Question: I want to Create a Gradient like this but :

left gradiant is my goal gradiant right gradiant is my gradiant
this is my gradiant code xml :
'''
<?xml version="1.0" encoding="utf-8"?>
<shape xmlns:android="http://schemas.android.com/apk/res/android"
android:shape="rectangle" >
<gradient
android:centerColor="#ffffff"
android:endColor="#4f4f4f"
android:gradientRadius="700"
android:startColor="#ffffff"
android:type="radial" >
</gradient>
'''
please help to create a gradient like left picture thx
Edited :
in real Device My gradiant show white .
Edit2 :
These Gradiant My Friend Post Ok but color in goal gradiant Not show in real device
no Alternative Ways ?
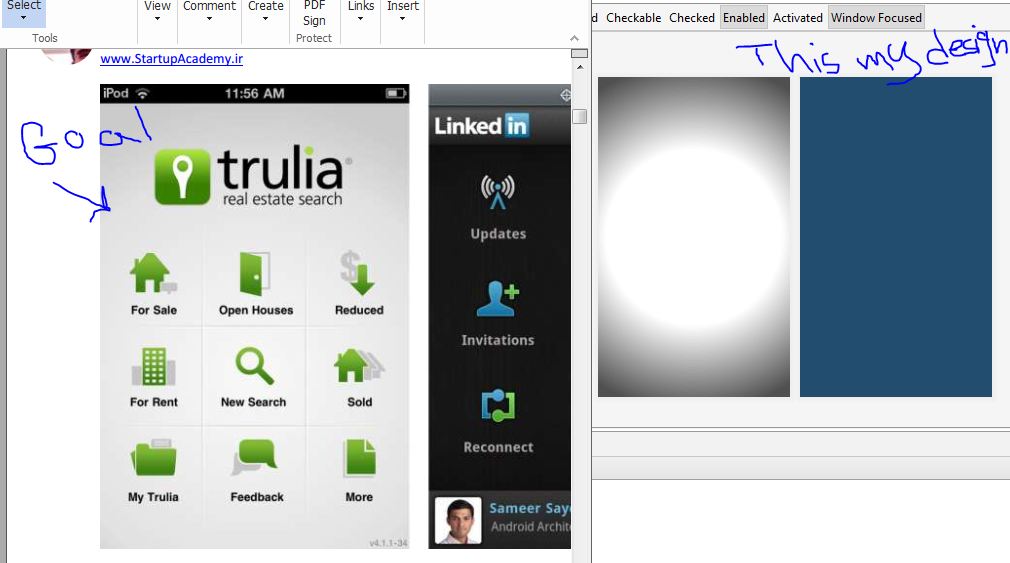
Answer: Do this :
'''
<?xml version="1.0" encoding="utf-8"?>
<shape xmlns:android="http://schemas.android.com/apk/res/android"
android:shape="rectangle" >
<gradient
android:centerColor="#E7E6E6"
android:endColor="#DADADA"
android:gradientRadius="800"
android:startColor="#EEEDED"
android:type="radial" >
</gradient>
</shape>
'''
<URL>